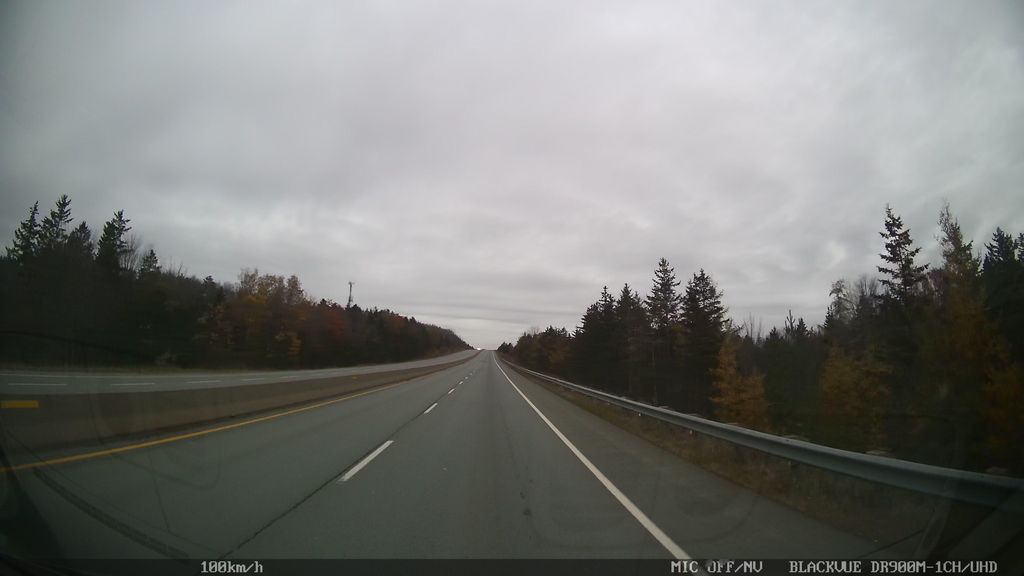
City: halifax